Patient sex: F
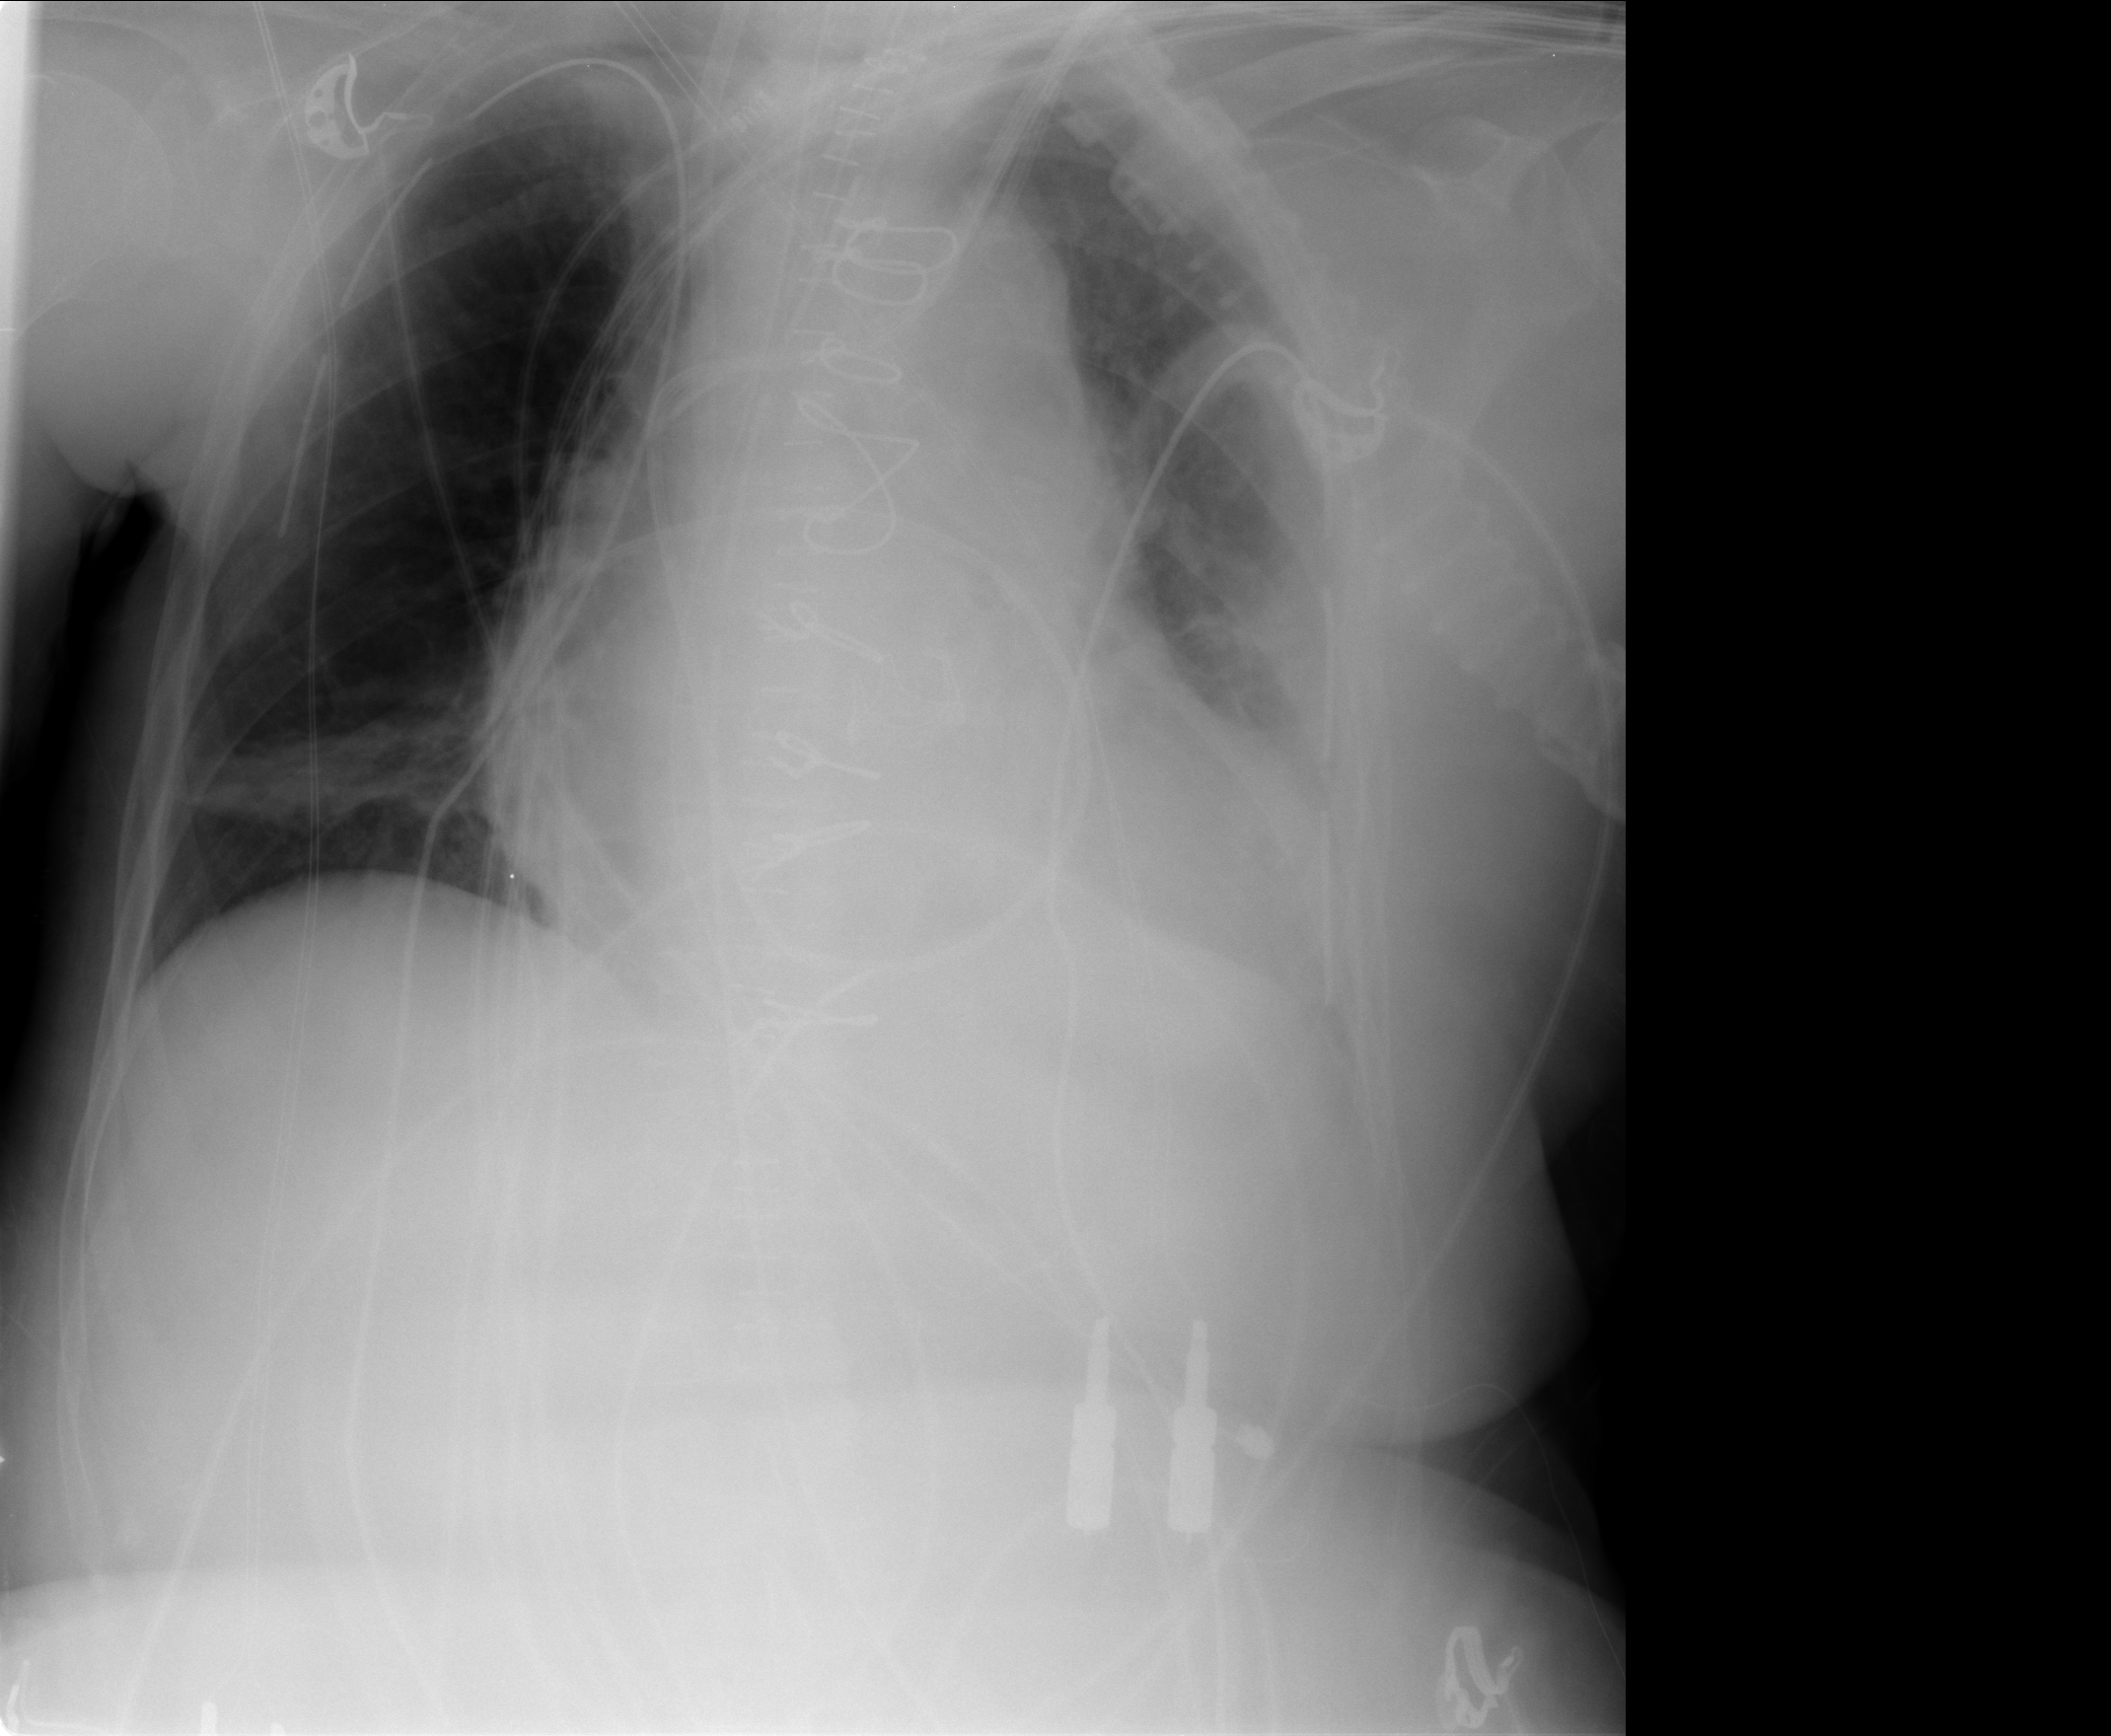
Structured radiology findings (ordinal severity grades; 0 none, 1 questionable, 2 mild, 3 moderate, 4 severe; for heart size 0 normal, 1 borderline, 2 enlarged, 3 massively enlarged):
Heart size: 2
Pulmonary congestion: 0
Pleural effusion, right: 0
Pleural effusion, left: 2
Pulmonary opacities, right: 0
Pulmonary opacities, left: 1
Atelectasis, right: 1
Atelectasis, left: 2